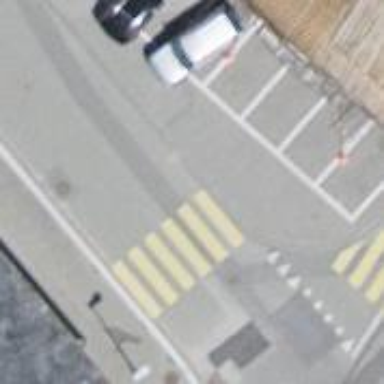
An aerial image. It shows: Uncontrolled road crossing with markings.